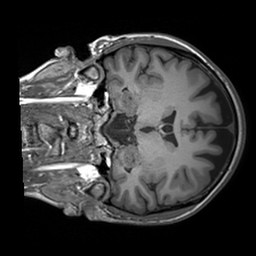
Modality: T1w
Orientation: coronal
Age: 25
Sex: female
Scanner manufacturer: siemens
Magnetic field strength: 3 T
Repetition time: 1.6 s
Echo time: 0.00236 s